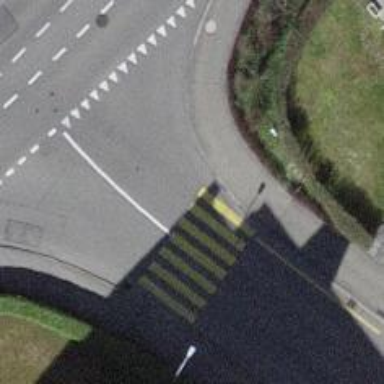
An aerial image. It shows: Marked crossing on the road.